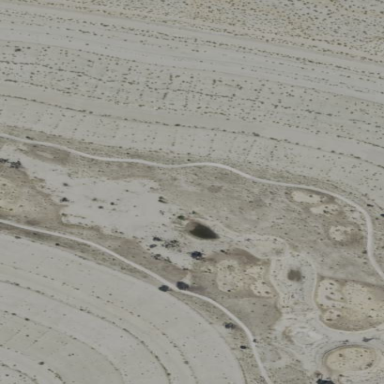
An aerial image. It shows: Designated concrete surface for golf carts.